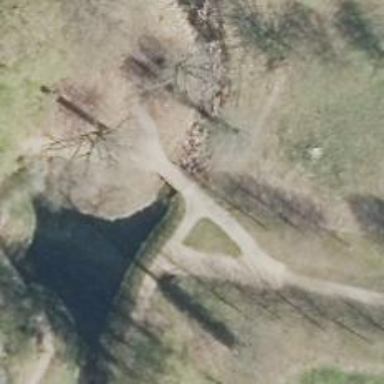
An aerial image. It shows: Sand footway bridge.